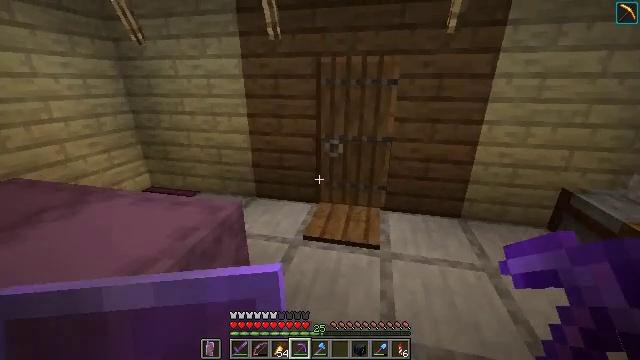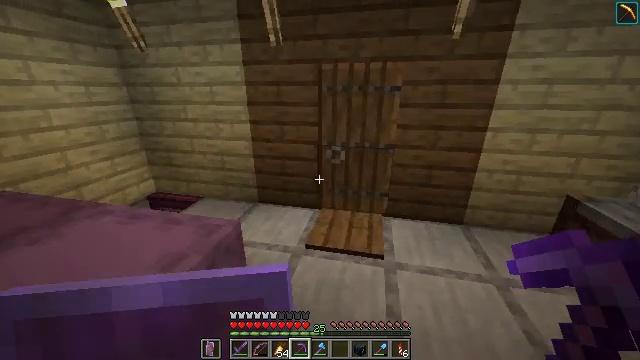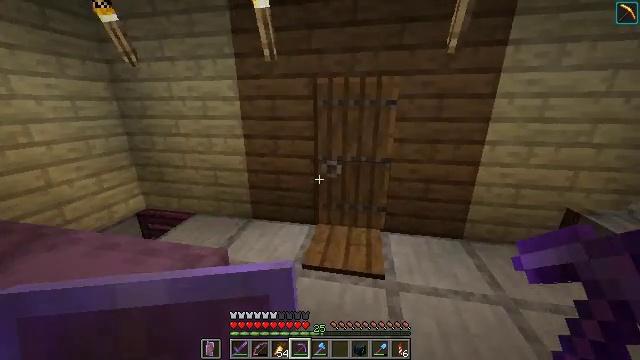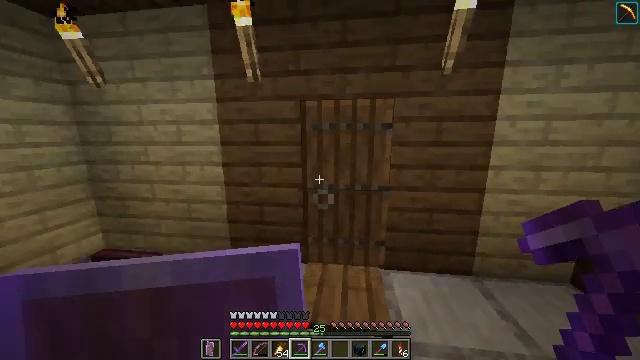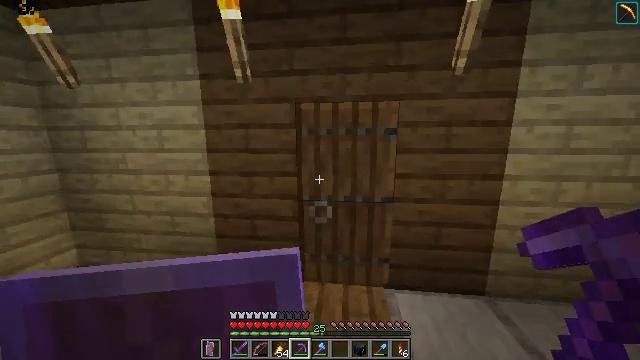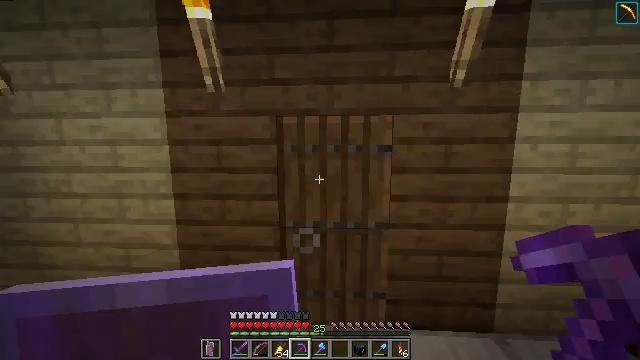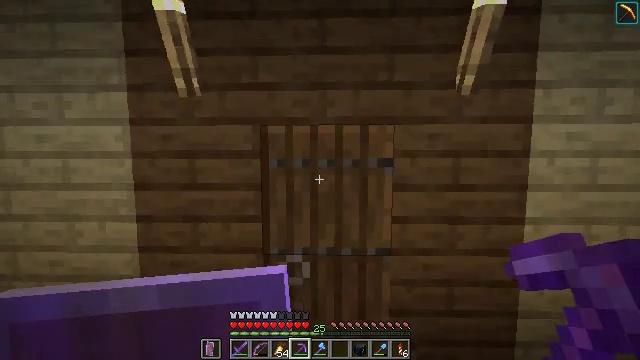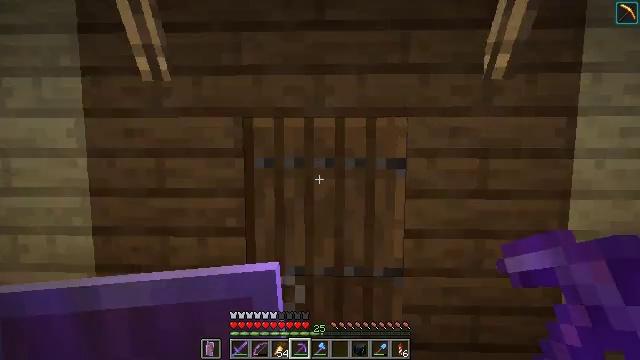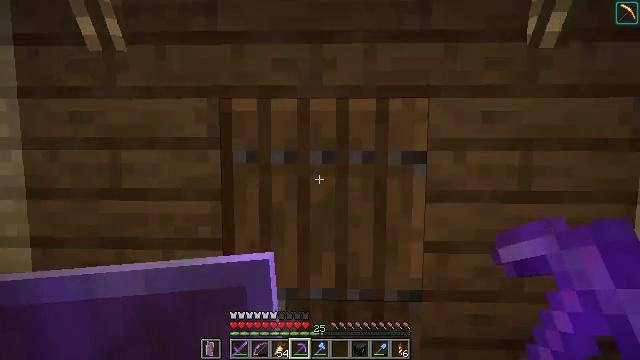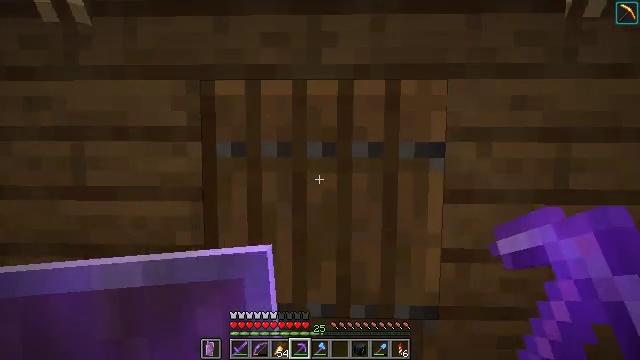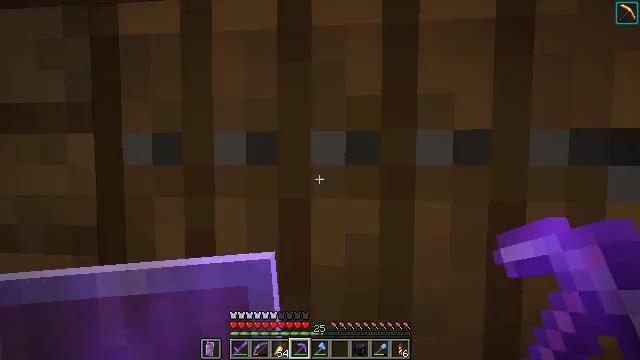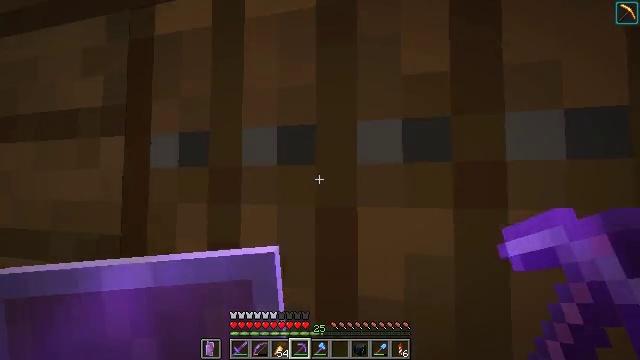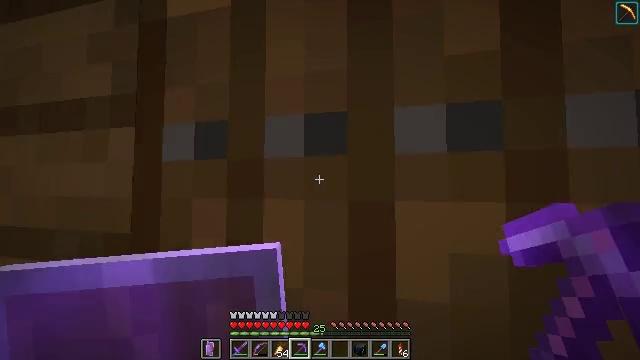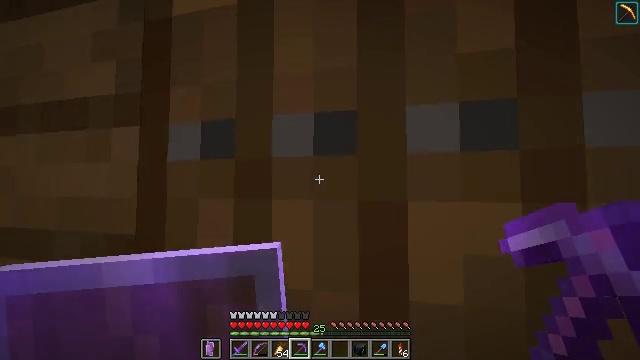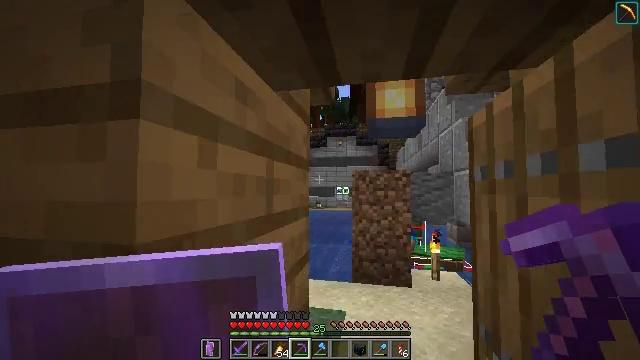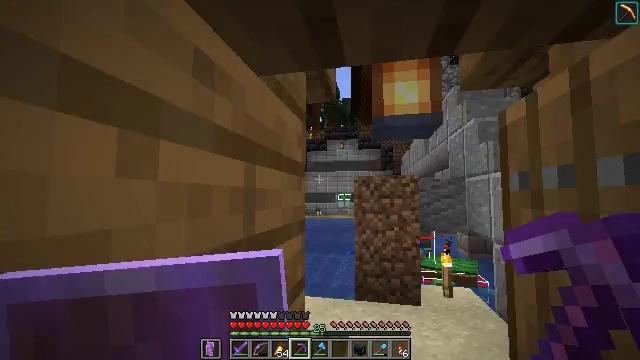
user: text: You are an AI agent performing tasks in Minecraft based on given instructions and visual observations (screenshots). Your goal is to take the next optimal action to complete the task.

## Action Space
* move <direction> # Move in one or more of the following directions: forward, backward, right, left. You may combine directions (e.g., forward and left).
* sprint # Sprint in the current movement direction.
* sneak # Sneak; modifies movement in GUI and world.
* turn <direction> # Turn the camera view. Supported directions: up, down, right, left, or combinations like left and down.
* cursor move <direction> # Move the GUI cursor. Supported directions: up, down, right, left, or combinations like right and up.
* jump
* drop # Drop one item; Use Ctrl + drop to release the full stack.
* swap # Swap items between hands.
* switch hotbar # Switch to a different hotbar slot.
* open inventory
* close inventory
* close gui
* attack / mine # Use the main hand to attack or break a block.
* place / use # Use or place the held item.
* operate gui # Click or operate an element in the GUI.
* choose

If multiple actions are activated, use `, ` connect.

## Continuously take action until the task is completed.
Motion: motion action
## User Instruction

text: Mine the sticky piston.
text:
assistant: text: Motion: move forward, sprint
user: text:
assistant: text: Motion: move forward, sprint, turn right and up
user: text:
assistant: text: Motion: move forward, sprint, turn right and up
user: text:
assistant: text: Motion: move forward, sprint, turn up
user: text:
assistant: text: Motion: move forward, sprint, turn right and up
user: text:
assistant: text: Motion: move forward, sprint, turn right and up
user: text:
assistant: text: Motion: move forward, sprint
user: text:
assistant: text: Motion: move forward, sprint
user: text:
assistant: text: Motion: move forward, sprint
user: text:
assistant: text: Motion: move forward, sprint, turn left and up
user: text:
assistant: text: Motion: move forward, sprint, turn left and up
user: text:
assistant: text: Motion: move forward, sprint
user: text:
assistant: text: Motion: move forward, sprint
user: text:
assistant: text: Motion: move forward, sprint
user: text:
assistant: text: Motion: move forward, sprint, turn up
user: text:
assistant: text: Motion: move forward, sprint
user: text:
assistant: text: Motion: move forward, sprint, turn right and up
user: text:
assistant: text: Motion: move forward, sprint, turn right
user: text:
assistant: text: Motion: move forward, sprint, turn right and down
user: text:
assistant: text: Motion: move forward, sprint, turn left and down
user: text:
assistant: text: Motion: move forward, sprint, turn left and down
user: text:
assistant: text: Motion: move forward, sprint
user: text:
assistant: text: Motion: move forward, sprint
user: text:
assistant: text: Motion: move forward and move right, sprint
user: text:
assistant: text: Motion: move forward and move right, sprint, turn right and up
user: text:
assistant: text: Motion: move forward and move right, sprint, turn right and down
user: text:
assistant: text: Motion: move forward and move right, sprint, turn right and down
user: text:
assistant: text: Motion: move forward and move right, sprint
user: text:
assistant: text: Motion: move forward, sprint, turn right
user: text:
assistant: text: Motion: move forward, sprint, turn right